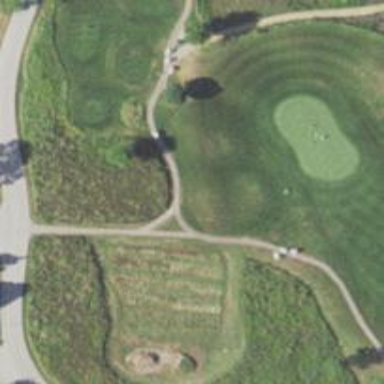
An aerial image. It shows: Path for both road and golf.